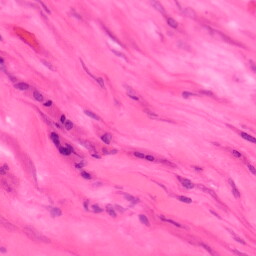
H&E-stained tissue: Colon